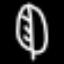
Label: leaf